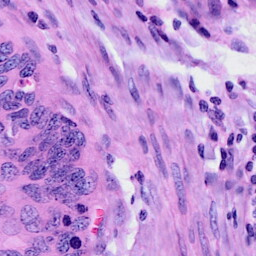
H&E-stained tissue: Cervix